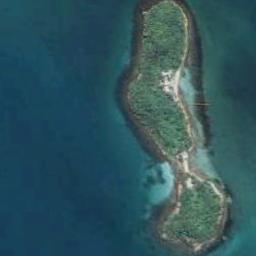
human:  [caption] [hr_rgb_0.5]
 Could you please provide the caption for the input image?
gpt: The island with dense vegetation is surrounded by light blue waters .

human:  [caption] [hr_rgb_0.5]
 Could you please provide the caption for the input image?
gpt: The islands are at the bottom of the picture .

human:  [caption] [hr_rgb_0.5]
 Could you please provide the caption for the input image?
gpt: The long strip of islands is surrounded by blue water, And the island has green vegetation .

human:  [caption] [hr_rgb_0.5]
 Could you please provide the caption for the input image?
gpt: There are many trees on the island .

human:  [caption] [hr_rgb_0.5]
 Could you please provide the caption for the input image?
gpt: There are many green trees on the island .